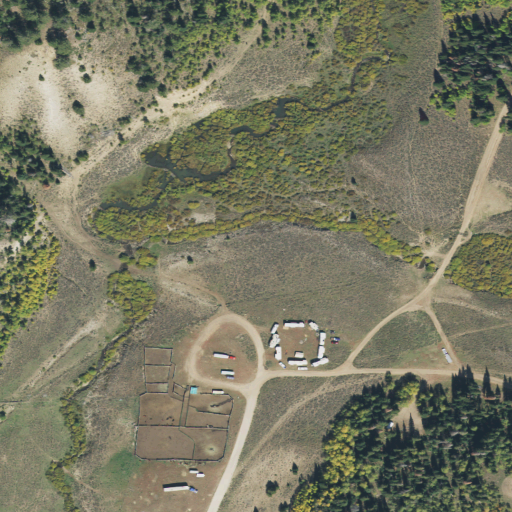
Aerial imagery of plain(s) in Utah named Mill B Flat containing shrub, deciduous forest, open development, evergreen forest, woody wetlands, low intensity development, and mixed forest